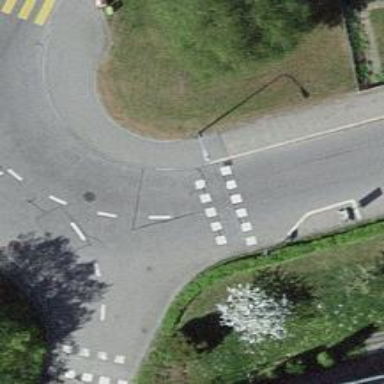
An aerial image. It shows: Bump for traffic calming.